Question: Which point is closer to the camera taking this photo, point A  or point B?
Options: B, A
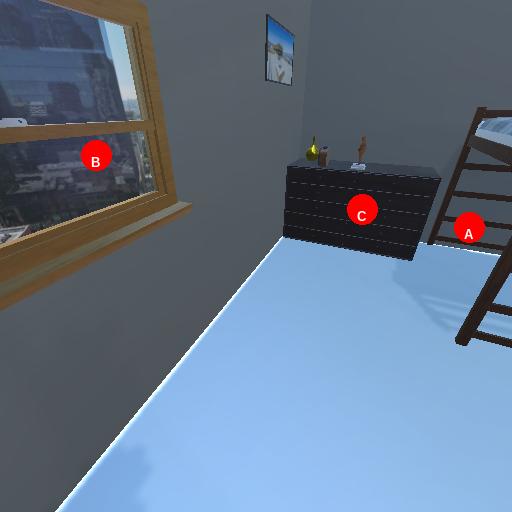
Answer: B